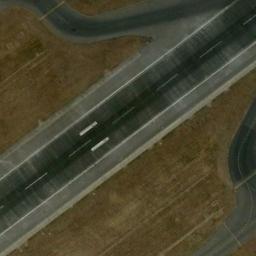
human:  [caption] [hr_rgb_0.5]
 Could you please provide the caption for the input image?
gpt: Next to the runway is brown bare ground with white short and thick markings on the runway .

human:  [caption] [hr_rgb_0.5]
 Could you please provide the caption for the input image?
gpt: The runway is on the bare land .

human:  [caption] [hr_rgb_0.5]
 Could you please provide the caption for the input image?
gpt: The grass is on either side of the runway .

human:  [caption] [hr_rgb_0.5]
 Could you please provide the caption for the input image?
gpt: The runway with two touchdown zone markings goes through the clearing .

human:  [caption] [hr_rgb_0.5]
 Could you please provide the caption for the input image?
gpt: There are brown bare land beside the runway .